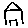
Label: house